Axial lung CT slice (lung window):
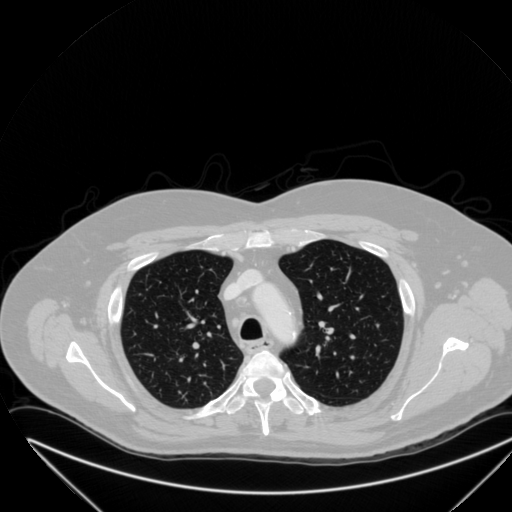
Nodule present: no